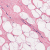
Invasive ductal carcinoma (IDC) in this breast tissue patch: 0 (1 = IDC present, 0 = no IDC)